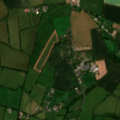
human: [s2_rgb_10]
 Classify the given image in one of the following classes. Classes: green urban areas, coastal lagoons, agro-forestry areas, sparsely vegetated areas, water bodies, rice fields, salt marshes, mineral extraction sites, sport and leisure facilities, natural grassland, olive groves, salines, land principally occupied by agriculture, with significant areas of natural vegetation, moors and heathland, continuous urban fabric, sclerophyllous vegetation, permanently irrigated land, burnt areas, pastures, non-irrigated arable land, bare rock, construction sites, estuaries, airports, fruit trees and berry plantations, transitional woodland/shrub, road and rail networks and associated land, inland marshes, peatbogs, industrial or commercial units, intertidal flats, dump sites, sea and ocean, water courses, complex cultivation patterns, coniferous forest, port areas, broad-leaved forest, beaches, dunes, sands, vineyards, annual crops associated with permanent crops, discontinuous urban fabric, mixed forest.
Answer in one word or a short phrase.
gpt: non-irrigated arable land, pastures